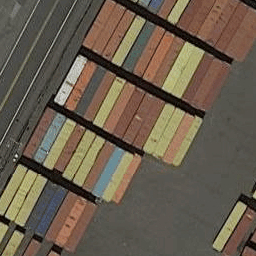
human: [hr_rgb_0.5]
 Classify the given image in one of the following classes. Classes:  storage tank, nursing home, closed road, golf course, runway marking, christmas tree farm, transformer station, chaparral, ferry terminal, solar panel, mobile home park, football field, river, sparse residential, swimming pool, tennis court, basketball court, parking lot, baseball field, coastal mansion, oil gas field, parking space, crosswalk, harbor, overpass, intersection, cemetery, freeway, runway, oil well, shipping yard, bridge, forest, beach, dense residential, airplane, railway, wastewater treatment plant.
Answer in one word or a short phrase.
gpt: shipping yard